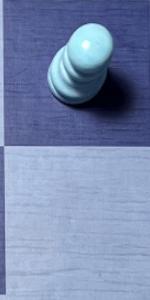
Label: Empty